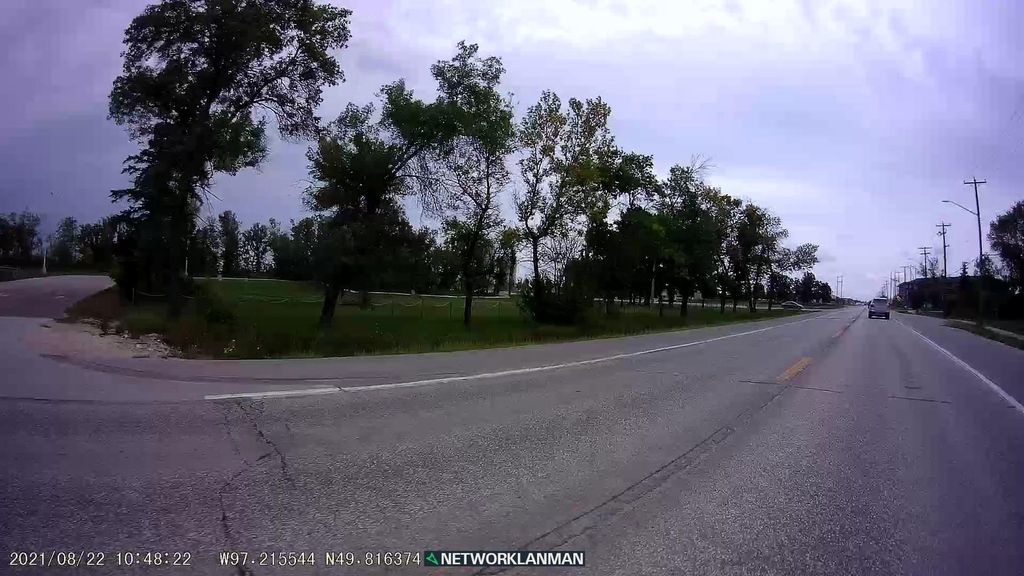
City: winnipeg